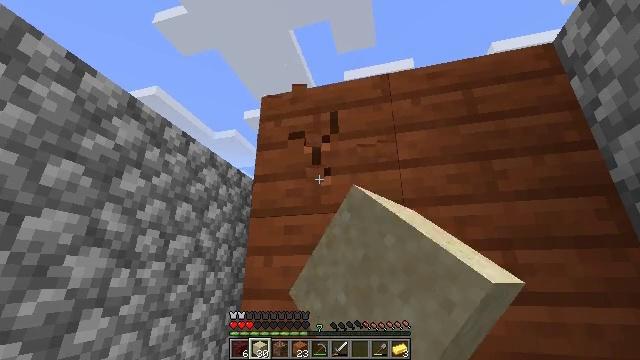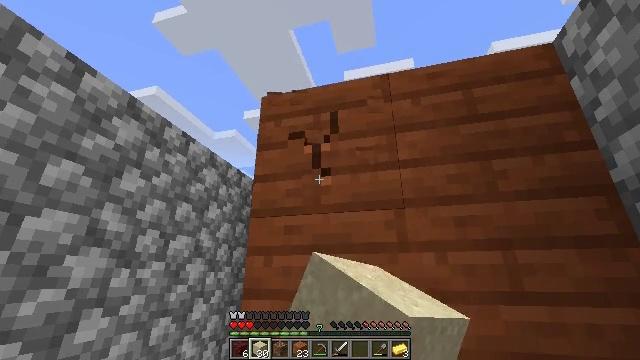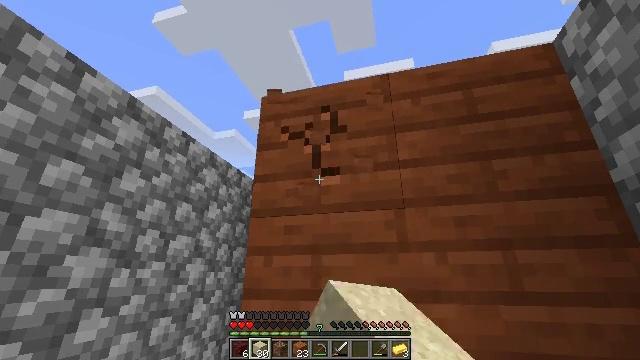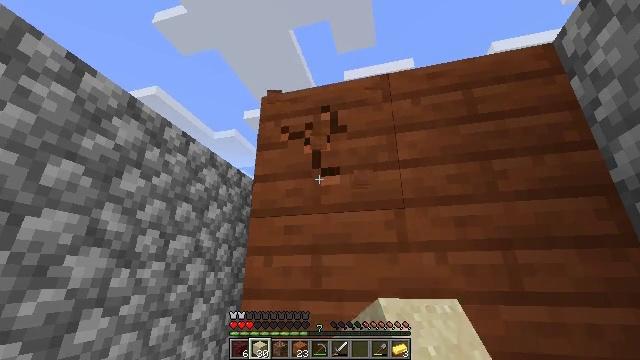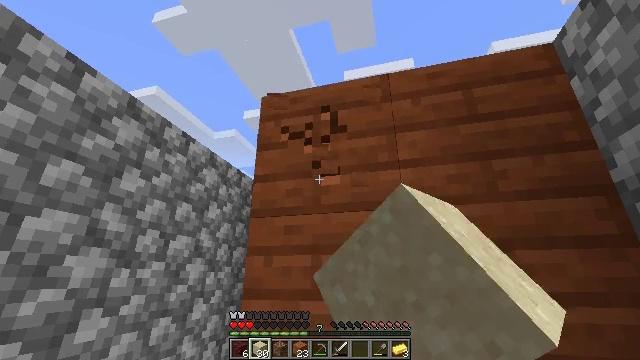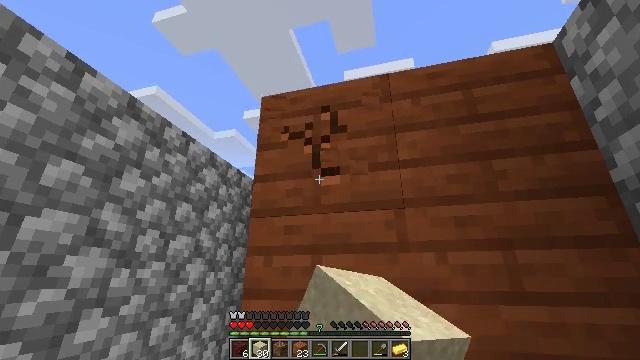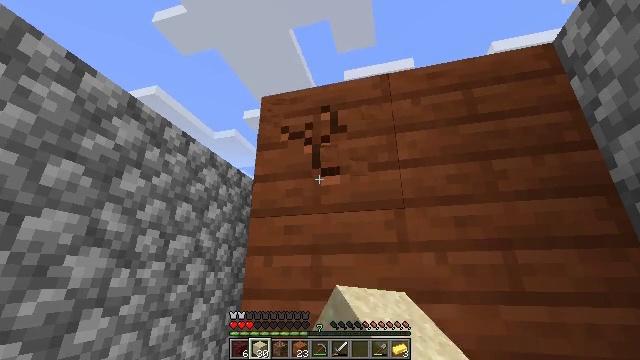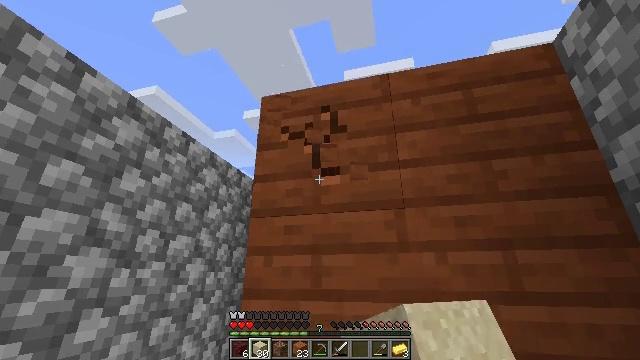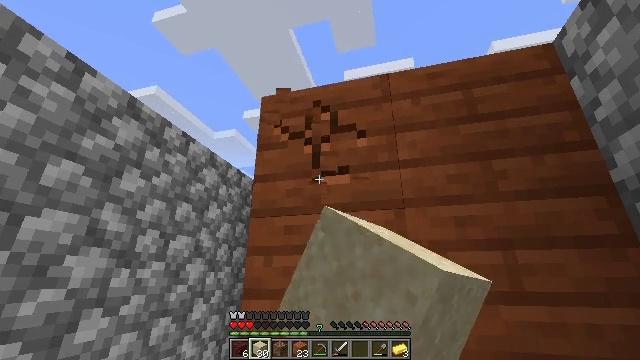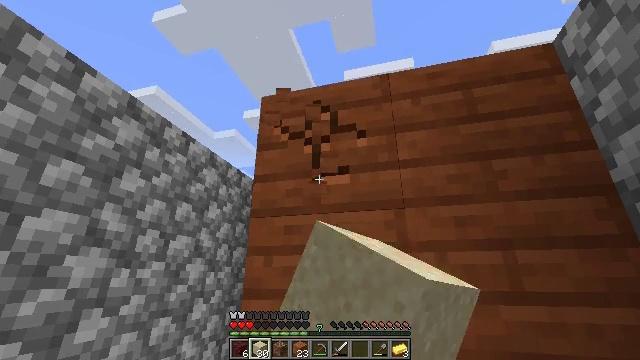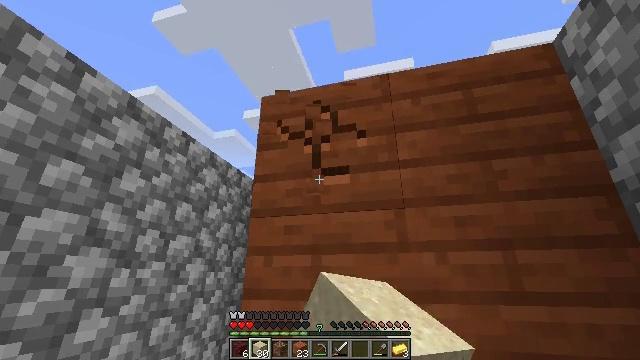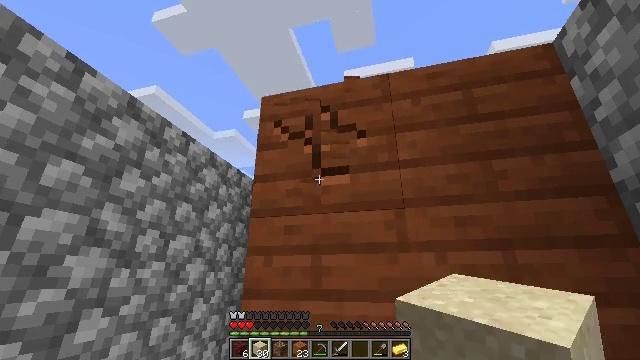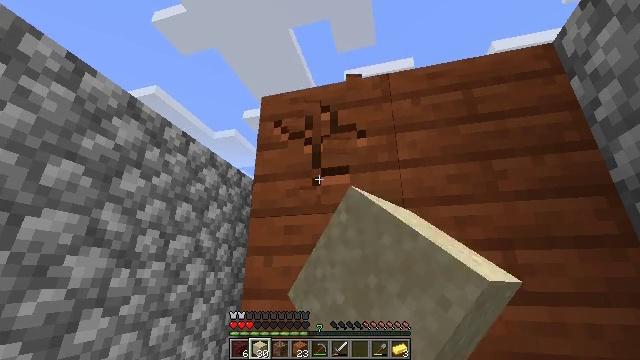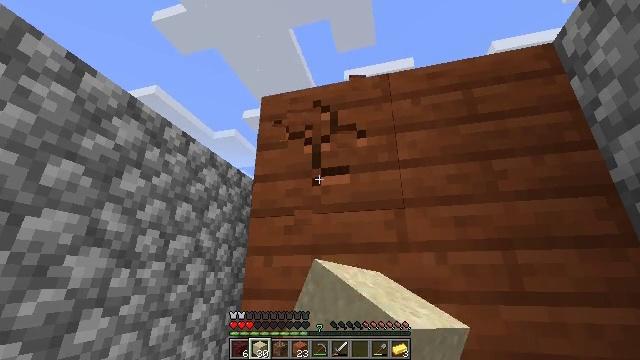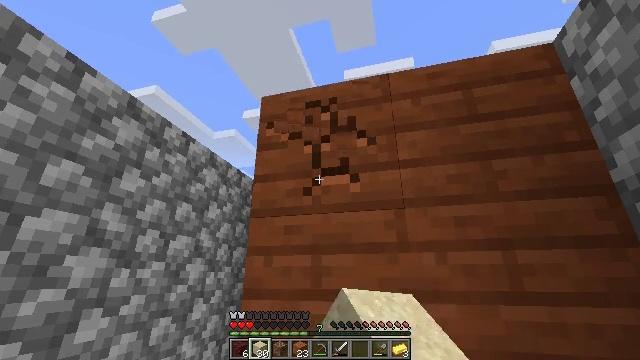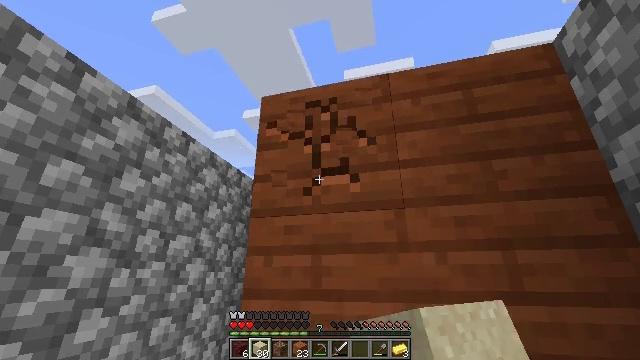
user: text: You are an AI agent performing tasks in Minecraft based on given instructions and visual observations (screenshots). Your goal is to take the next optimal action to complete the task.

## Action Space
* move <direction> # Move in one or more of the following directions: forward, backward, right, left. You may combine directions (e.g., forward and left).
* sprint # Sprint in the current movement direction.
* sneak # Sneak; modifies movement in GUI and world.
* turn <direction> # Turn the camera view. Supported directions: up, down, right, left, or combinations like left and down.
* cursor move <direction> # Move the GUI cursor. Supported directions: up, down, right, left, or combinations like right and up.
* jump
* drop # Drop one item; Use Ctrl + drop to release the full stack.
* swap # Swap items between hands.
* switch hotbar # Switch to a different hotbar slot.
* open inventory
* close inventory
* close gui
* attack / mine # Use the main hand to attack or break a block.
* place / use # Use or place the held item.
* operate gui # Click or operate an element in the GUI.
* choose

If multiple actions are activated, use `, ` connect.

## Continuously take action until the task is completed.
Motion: motion action
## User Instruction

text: Break the existing acacia planks.
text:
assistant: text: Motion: attack / mine
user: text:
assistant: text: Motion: attack / mine
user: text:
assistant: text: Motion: attack / mine
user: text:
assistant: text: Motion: attack / mine
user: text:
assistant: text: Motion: attack / mine
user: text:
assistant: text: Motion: attack / mine
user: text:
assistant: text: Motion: attack / mine
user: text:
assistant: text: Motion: attack / mine
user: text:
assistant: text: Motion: attack / mine
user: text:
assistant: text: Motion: attack / mine
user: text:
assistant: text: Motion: attack / mine
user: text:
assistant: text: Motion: attack / mine
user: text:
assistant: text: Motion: attack / mine
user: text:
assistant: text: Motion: attack / mine
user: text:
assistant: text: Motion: attack / mine
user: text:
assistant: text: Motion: attack / mine
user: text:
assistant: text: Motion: attack / mine
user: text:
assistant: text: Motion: attack / mine
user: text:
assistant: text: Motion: attack / mine
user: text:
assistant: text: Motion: attack / mine
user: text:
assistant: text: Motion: attack / mine
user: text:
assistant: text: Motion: attack / mine
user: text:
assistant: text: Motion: attack / mine
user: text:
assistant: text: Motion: attack / mine
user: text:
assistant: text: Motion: turn down, attack / mine
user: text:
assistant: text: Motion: turn right and down, attack / mine
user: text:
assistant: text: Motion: turn right and down, attack / mine
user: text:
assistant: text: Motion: attack / mine
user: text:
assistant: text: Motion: attack / mine
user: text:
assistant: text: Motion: attack / mine